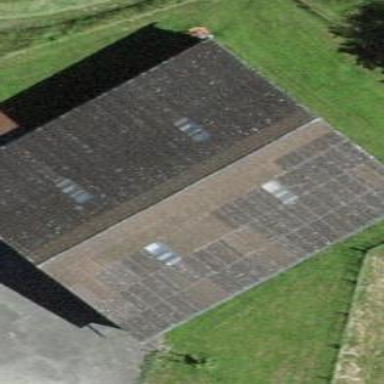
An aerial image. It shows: Warehouse with gabled roof.